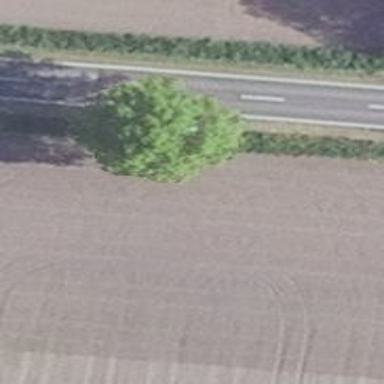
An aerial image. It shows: Deciduous broadleaved tree.